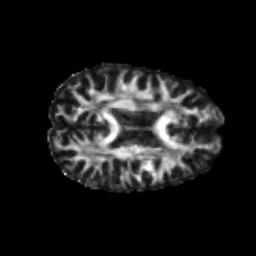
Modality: FA
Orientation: axial
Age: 23
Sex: female
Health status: healthy
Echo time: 0.074 s